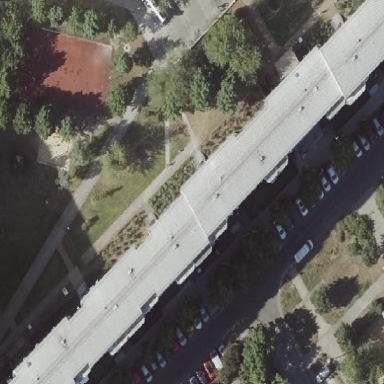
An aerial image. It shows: Building with apartments and flat roof.